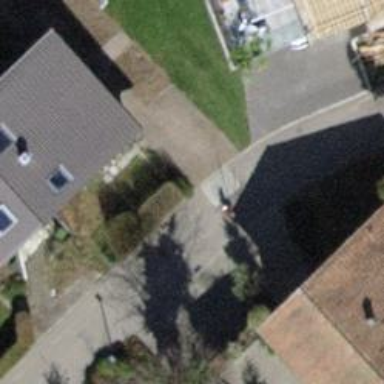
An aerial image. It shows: Smoothly paved residential road.